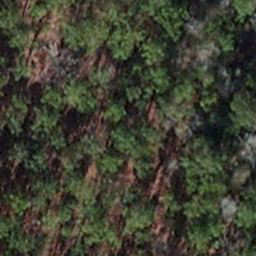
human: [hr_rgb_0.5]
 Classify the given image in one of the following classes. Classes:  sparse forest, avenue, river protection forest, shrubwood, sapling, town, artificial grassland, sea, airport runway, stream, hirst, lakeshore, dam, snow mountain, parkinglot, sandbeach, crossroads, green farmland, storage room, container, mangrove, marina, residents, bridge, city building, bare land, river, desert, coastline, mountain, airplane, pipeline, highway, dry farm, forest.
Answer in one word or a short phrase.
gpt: sapling